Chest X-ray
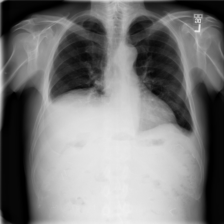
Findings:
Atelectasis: positive
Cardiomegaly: negative
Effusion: positive
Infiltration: negative
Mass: negative
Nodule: negative
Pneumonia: negative
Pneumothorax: negative
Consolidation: negative
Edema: negative
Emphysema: negative
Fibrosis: negative
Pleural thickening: negative
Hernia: negative